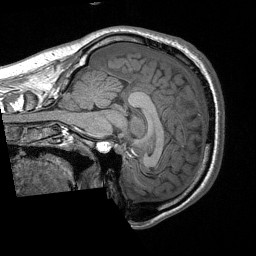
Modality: T1w
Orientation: sagittal
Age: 19
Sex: female
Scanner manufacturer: siemens
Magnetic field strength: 3 T
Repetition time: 1.64 s
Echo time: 0.00234 s